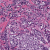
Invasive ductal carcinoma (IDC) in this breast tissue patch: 0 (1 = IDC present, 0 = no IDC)